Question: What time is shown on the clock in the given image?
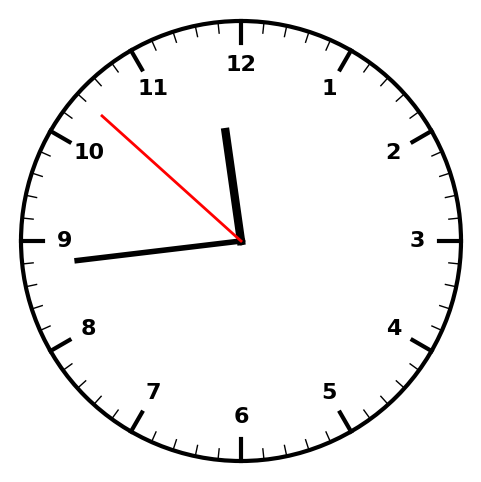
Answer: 11:43:52